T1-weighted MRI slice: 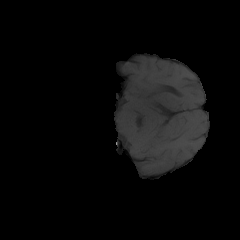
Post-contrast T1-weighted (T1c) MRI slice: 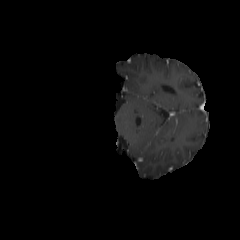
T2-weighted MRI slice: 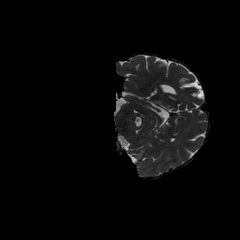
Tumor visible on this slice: no